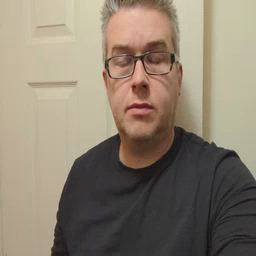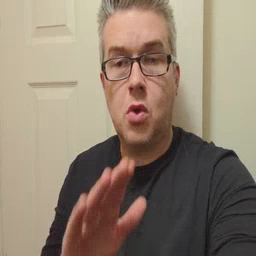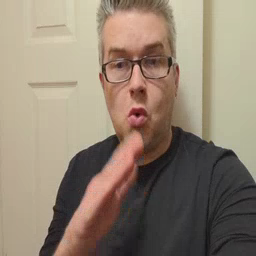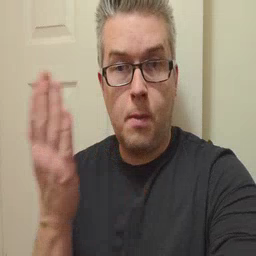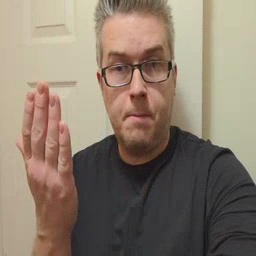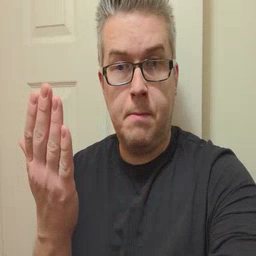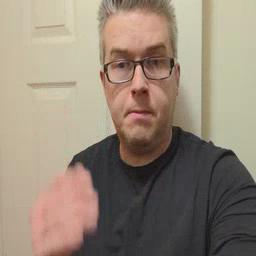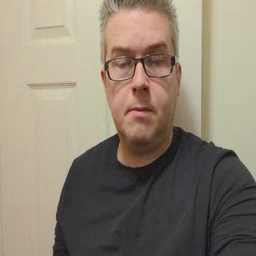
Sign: open